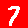
Digit: 7